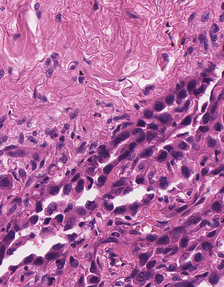
Tumor epithelial tissue: yes
Tumor-associated stroma tissue: yes
Normal tissue: no